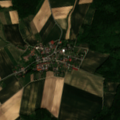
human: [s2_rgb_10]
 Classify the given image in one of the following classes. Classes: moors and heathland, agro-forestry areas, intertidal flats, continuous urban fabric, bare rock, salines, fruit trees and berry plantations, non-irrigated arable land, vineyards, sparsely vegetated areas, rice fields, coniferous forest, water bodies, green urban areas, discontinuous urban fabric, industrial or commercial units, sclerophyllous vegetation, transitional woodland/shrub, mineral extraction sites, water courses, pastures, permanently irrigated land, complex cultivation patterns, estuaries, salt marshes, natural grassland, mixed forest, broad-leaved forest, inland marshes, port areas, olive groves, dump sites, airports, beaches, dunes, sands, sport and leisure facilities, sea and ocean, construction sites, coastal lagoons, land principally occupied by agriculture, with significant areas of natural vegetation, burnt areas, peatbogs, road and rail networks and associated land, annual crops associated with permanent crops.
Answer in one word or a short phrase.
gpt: discontinuous urban fabric, non-irrigated arable land, vineyards, broad-leaved forest